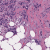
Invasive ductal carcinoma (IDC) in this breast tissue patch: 1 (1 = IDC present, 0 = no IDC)